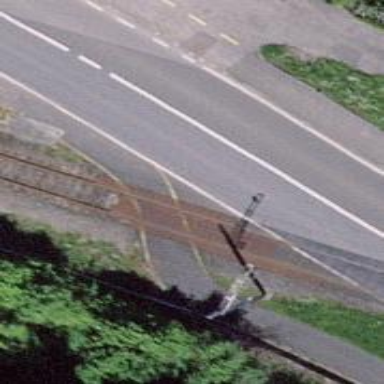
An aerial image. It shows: Crossing for the railway.